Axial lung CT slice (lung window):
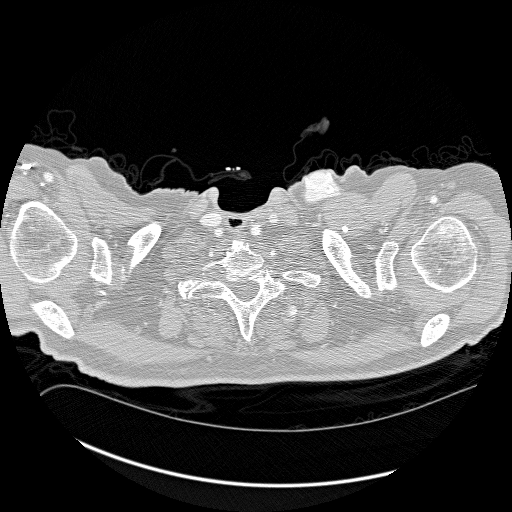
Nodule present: no